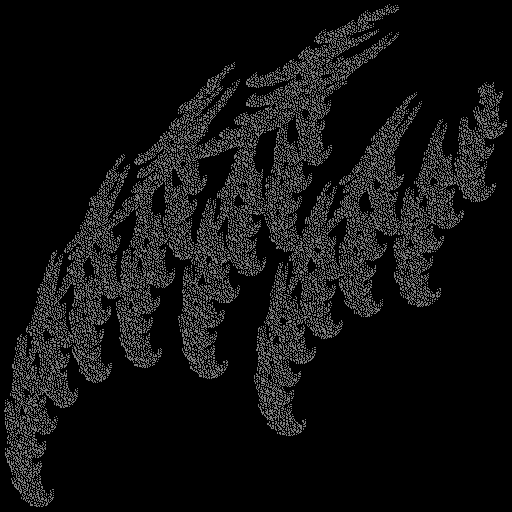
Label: spiderbrake